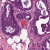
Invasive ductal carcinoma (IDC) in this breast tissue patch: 0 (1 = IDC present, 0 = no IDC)